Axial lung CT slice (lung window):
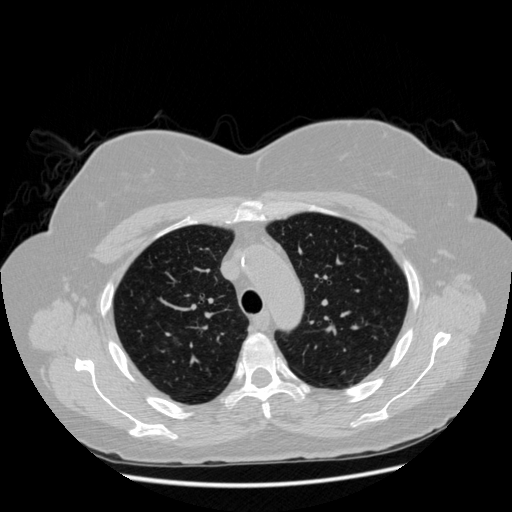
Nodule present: no